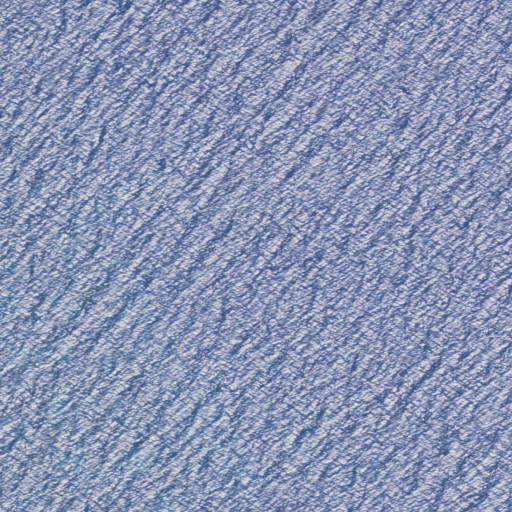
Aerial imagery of bar in Michigan named Pyramid Point Shoal containing only open water